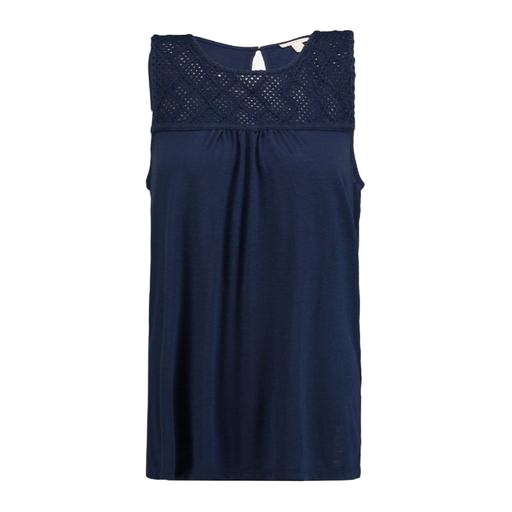
dark blue tank top, blue lace insert tank top, blue lace-accented top, white background